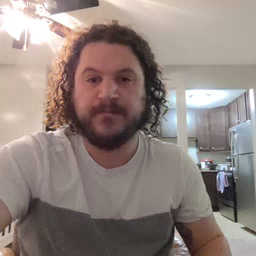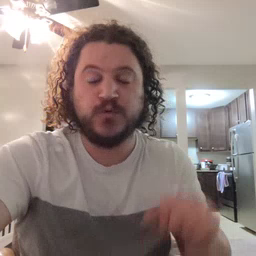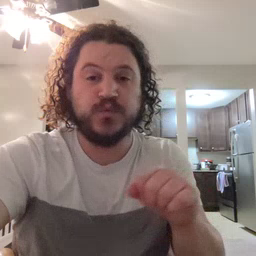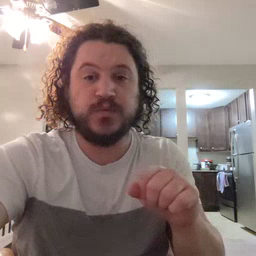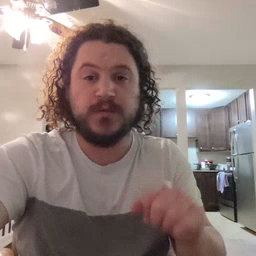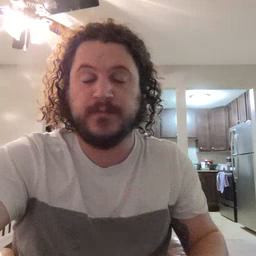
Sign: shoe